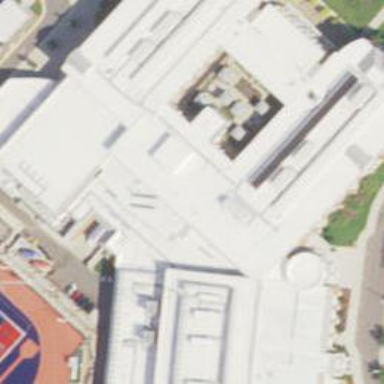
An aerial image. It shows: School building.